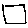
Label: square